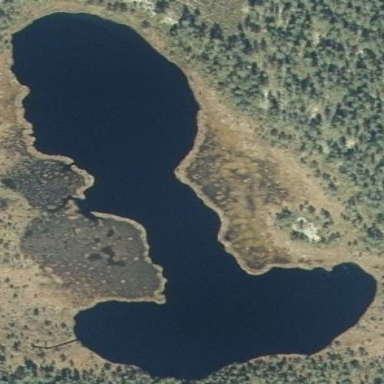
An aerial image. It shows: Beautiful lake surrounded by nature.